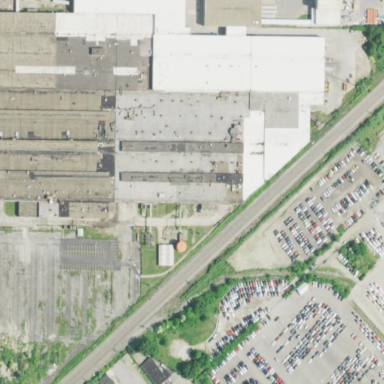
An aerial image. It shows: Historic factory.